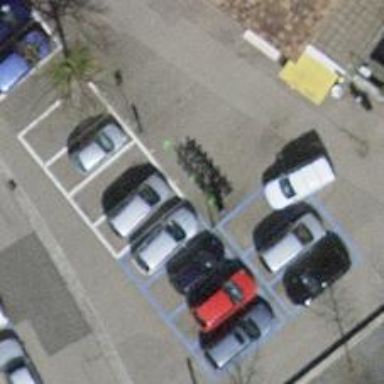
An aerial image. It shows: Bicycle rental service.